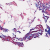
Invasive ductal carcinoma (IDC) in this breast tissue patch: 0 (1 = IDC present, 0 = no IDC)